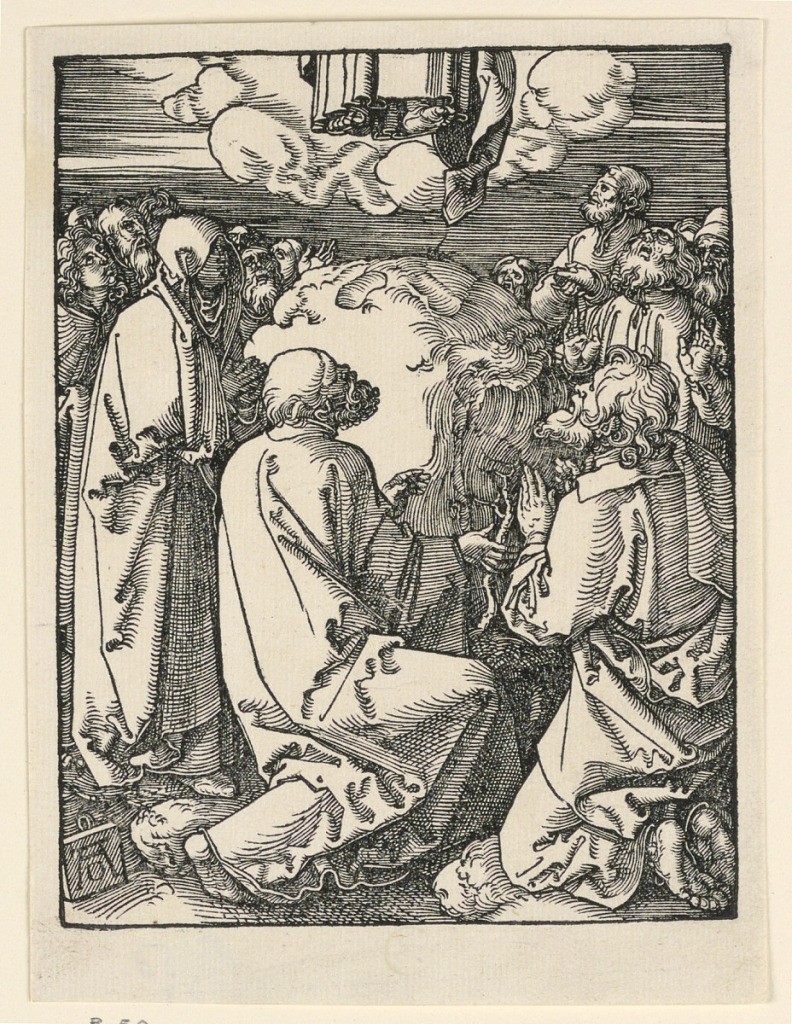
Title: The Ascension, from The Little Passion Series
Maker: Albrecht Dürer, German, 1471–1528
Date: ca. 1509–1511
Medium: Woodcut on paper
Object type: Print
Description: Only the feet of Christ are seen at the upper  center of the composition. The Virgin stands at left, two of the disciples are in the foreground, kneeling, others in background. Monogram of Dürer on tablet, lower left.